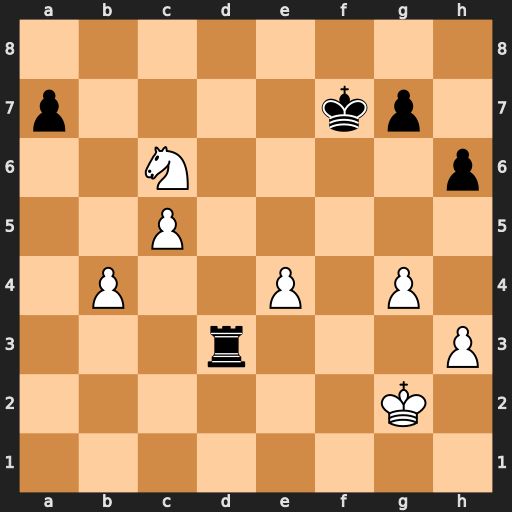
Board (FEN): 8/p4kp1/2N4p/2P5/1P2P1P1/3r3P/6K1/8
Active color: w
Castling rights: -
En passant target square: -
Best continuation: Ne5+ Kf8 Nxd3